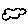
Label: cloud